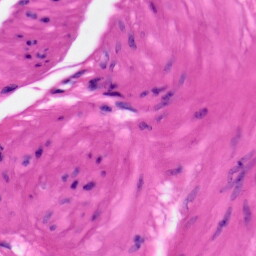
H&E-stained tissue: Skin